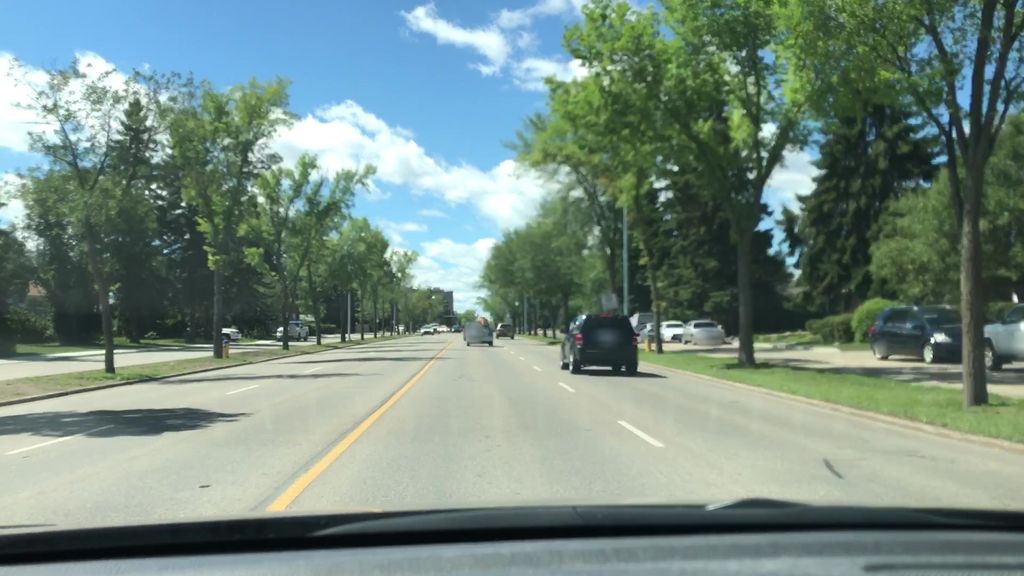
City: edmonton